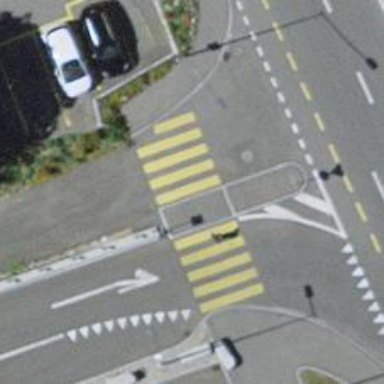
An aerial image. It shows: Footway that serves as traffic island.